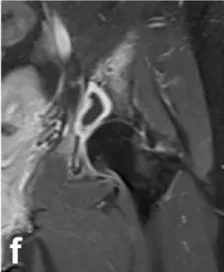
MRI of the left hip joint before treatment. (d-f) Contrast-enhanced T1-weighted images. MRI showed irregular bone destruction with cortex erosion in the left acetabulum, the abscess showed a low signal intensity on the T1-weighted image and high signal intensity on the T2-weighted image,adjacent bone and soft tissue edema. The abscess wall was strengthened and the pus was not strengthened.
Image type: radiology (mri)